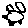
Label: car